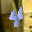
Label: 4